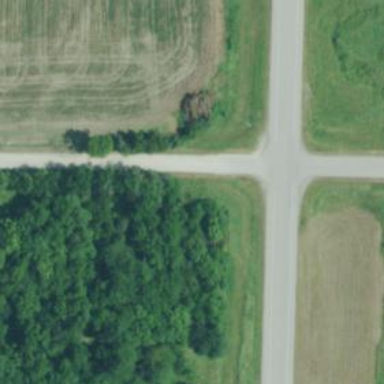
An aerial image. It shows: Road with stop sign.